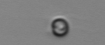
Label: nanoplankton_mix